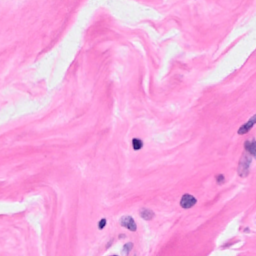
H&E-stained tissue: Breast